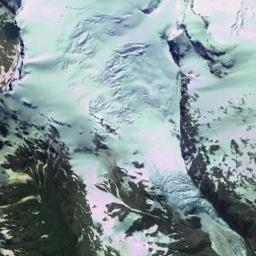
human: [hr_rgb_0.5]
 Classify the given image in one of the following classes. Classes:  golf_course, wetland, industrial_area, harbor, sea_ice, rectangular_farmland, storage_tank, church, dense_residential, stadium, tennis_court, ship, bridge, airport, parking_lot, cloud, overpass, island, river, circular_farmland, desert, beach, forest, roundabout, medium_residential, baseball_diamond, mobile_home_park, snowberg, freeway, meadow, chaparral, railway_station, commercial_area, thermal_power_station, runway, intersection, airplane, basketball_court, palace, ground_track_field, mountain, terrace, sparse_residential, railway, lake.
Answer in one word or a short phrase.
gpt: snowberg